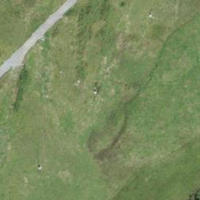
EUNIS habitat code: 23
Species observed at this site:
Fulica atra
Aquila chrysaetos
Tachymarptis melba